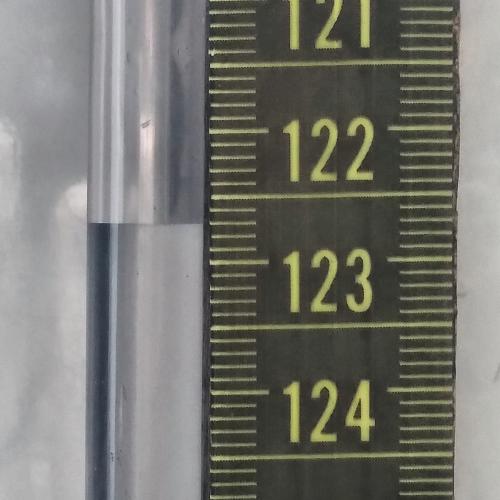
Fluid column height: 122.7 cm